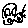
Label: car